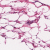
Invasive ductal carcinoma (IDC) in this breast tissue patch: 0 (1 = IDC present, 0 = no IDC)